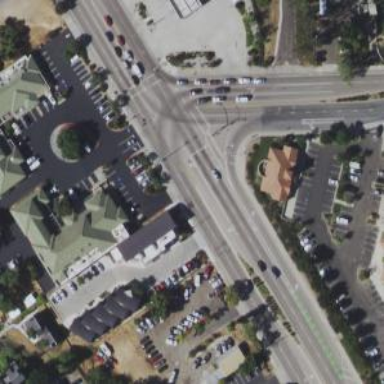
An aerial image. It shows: Marked footway with traffic island.